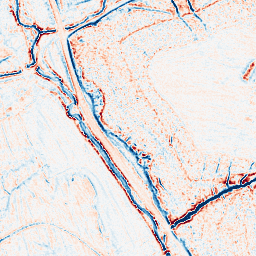
Category: edge_preserving
Decomposition family: anisotropic_diffusion
Decomposition parameters: iterations: 20
kappa: 100
gamma: 0.05
Upsampling method: linear_exact
Upsampling parameters: scale: 2
Upsampling scale: 2